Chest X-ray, AP view. Patient: 61 years old, sex F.
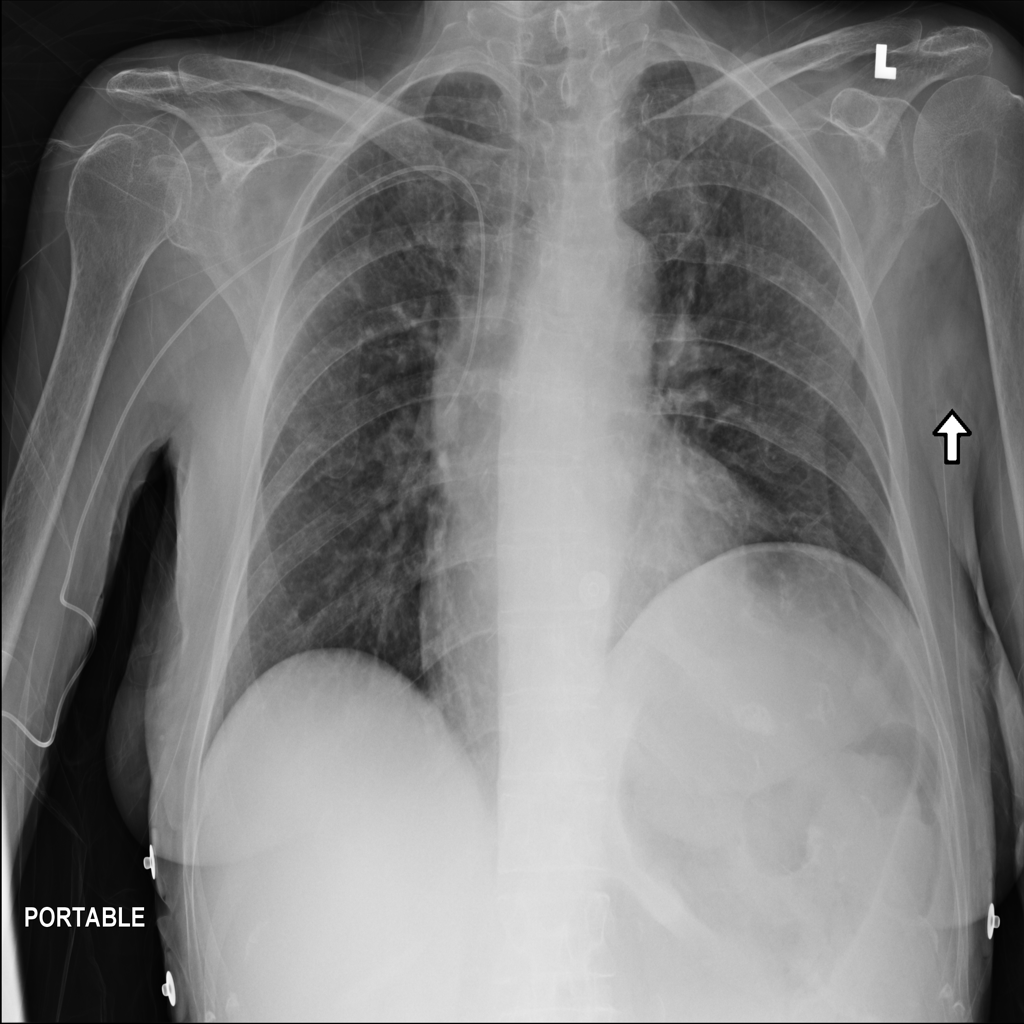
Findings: No Finding